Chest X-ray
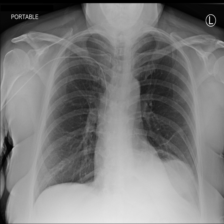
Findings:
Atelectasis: negative
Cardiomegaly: negative
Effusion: negative
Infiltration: negative
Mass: negative
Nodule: negative
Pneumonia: negative
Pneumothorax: negative
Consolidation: negative
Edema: negative
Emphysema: negative
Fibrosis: negative
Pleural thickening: negative
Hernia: negative